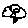
Label: flower